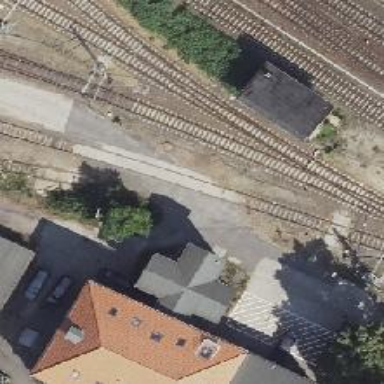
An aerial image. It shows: Railway level crossing.